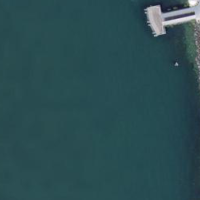
EUNIS habitat code: 14
Species observed at this site:
Chroicocephalus ridibundus
Anas platyrhynchos
Larus canus